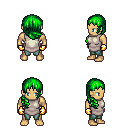
a pixel art fantasy rpg character, male body template, human, tanned skin, white tunic, teal pants, green right-swept hairstyle, gold gloves, four views (front, back, left, right), 2x2 character sprite sheet, small pixel art, hard edges, no anti-aliasing